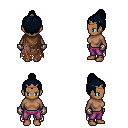
a pixel art fantasy rpg character, female body template, human, dark skin, brown tattered cape, magenta pants, raven short topknot hairstyle, bronze tiara, metal gloves, four views (front, back, left, right), 2x2 character sprite sheet, small pixel art, hard edges, no anti-aliasing